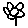
Label: flower